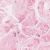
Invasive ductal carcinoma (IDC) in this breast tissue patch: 0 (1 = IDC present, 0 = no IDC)